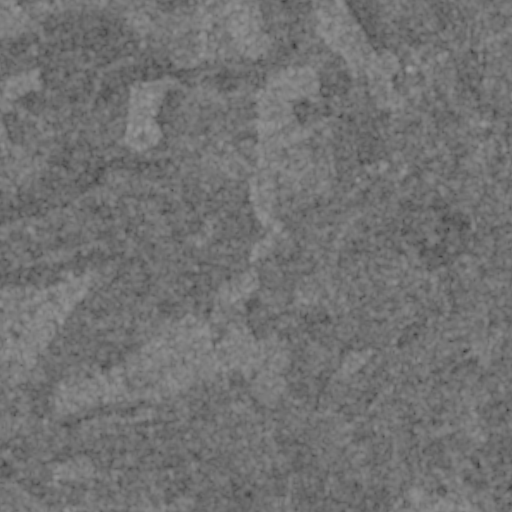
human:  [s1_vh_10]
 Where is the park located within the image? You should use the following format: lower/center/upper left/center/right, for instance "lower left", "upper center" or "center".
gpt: The park is located in the upper right of the image.
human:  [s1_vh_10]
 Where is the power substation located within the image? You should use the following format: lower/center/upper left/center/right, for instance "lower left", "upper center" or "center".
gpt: The power substation is located in the upper right of the image.
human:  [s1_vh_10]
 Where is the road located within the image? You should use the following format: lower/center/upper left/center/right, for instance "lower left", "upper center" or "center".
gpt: There is no road in the image.

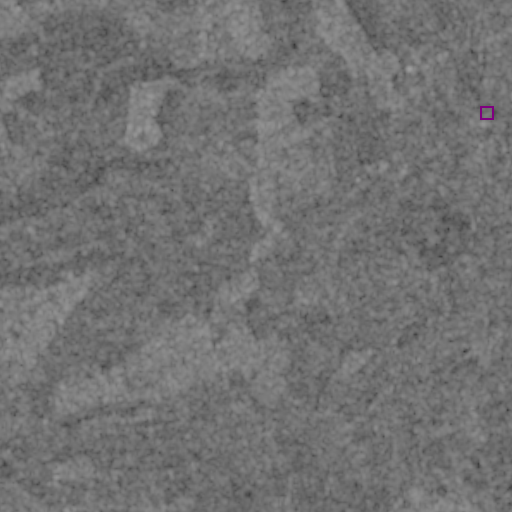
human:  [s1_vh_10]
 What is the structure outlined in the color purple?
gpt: The structure outlined in purple is a park.
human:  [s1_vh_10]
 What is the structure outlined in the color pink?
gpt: There is no pink outline.